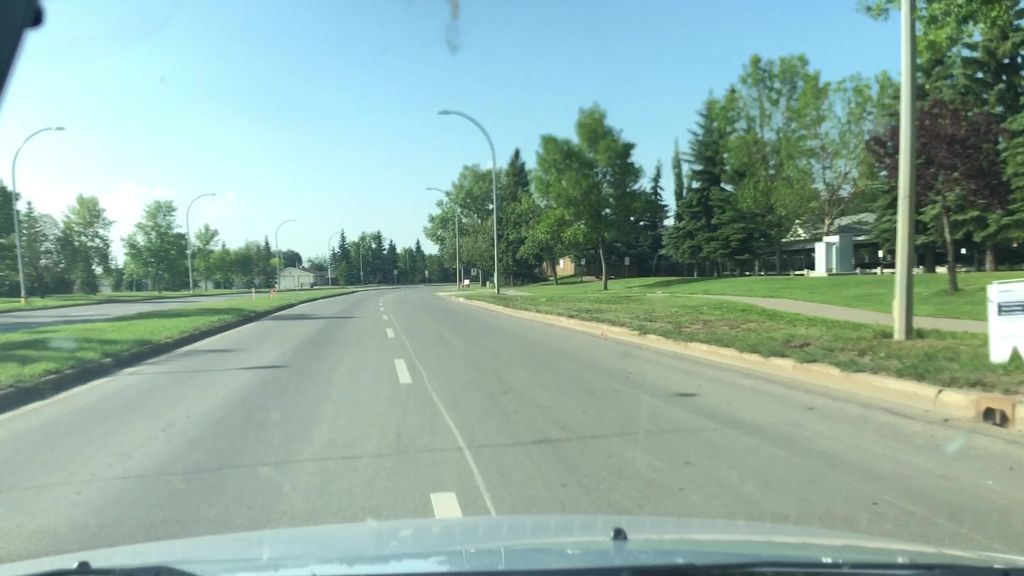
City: edmonton